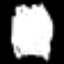
Label: squiggle